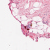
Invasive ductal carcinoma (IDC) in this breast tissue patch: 0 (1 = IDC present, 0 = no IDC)